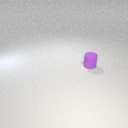
small purple rubber cylinder